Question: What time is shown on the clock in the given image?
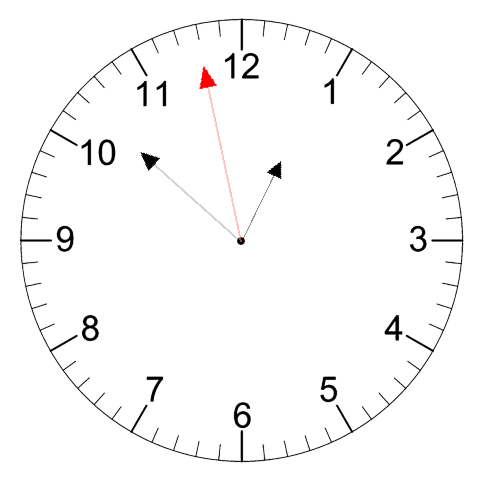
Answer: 12:51:58